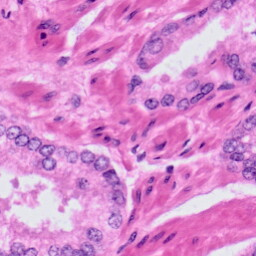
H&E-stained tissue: Prostate